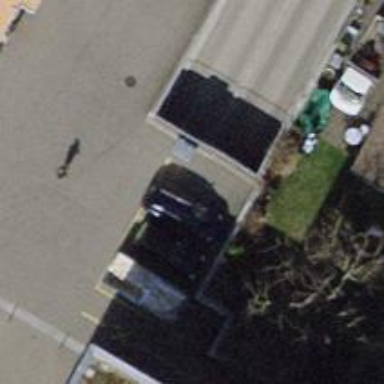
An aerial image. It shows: Parking entrance.